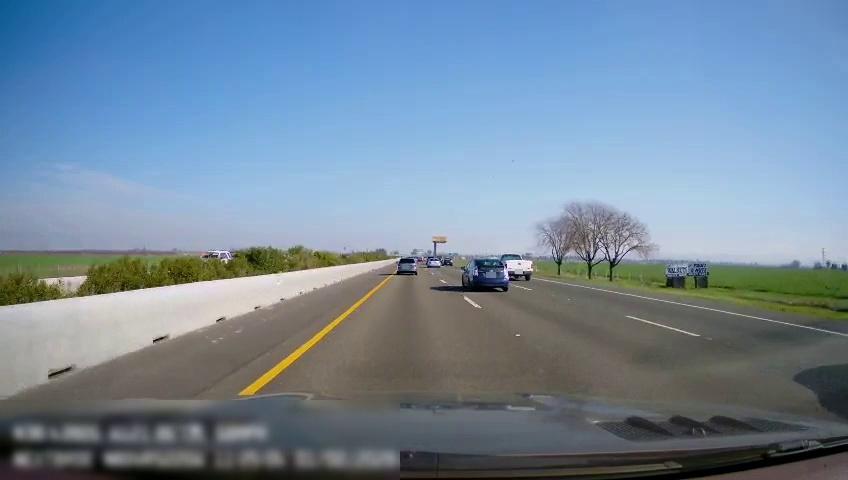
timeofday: Day
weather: Sunny
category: Drivable Space
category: Vehicles | Car
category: Vehicles | Truck
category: Vehicles | Car
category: Vehicles | Car
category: Lanes | Current Lane
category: Lanes | Current Lane
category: Lanes | Alternate Lane
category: Lanes | Alternate Lane